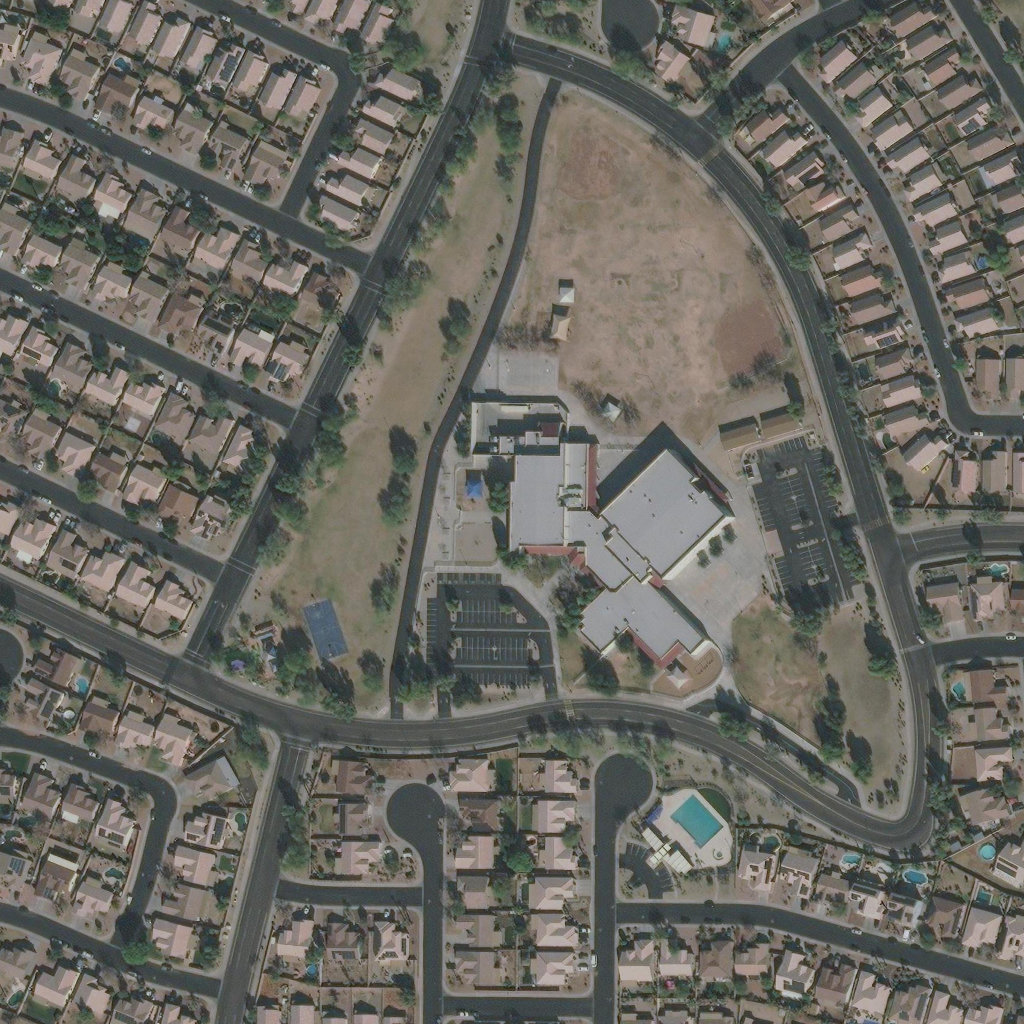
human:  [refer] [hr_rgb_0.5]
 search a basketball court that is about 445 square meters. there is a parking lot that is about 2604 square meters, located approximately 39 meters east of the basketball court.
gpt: <box>[[28, 58, 33, 64, 0]]</box>

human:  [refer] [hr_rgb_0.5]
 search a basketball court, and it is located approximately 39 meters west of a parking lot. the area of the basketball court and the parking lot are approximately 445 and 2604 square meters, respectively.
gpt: <box>[[28, 57, 34, 64, 0]]</box>